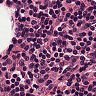
Metastatic tissue present: no